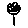
Label: flower